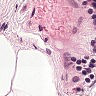
Metastatic tissue present: no